Question: What is the result of this measurement?
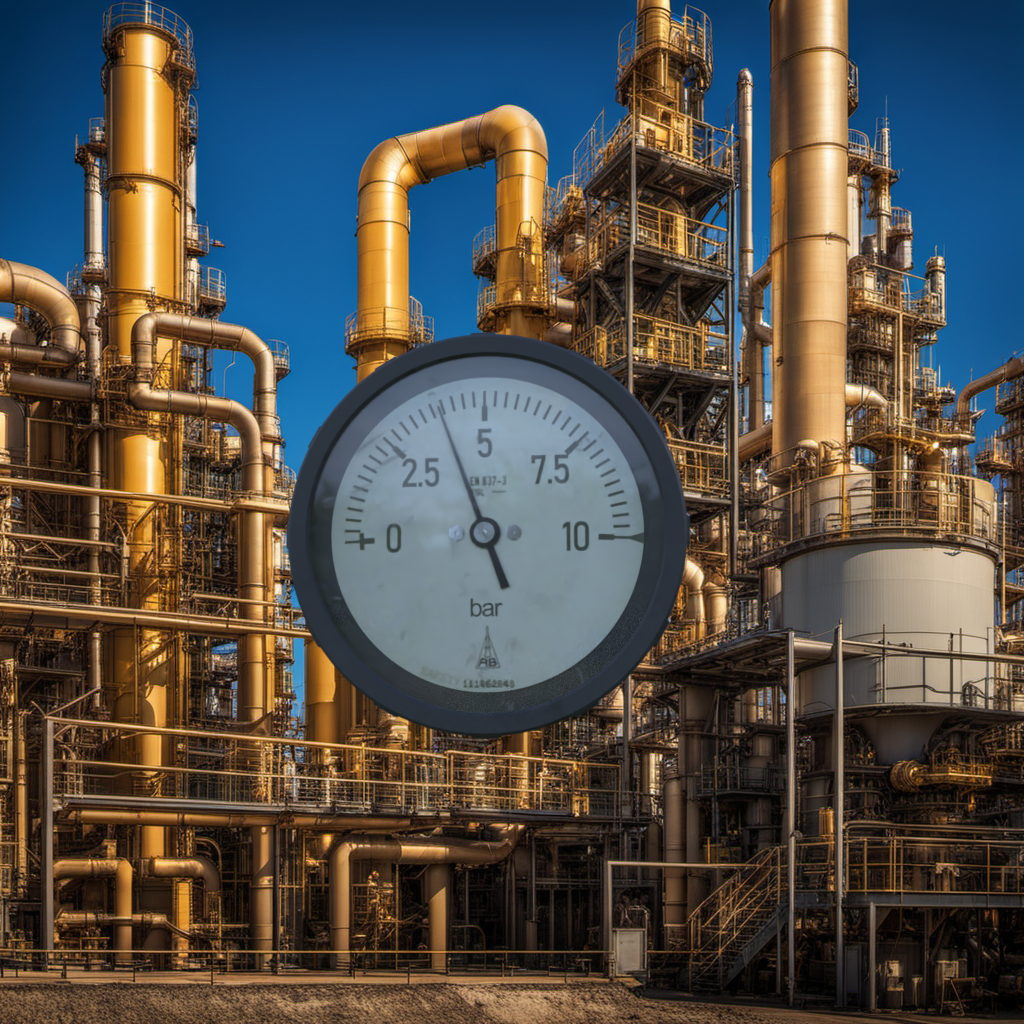
Answer: The result is 3.95
Question: What is the reading range of this measurement?
Answer: The range is from 0 to 10
Question: What is the minimum and maximum value of this measurement?
Answer: The minimum value is 0 and the maximum value is 10